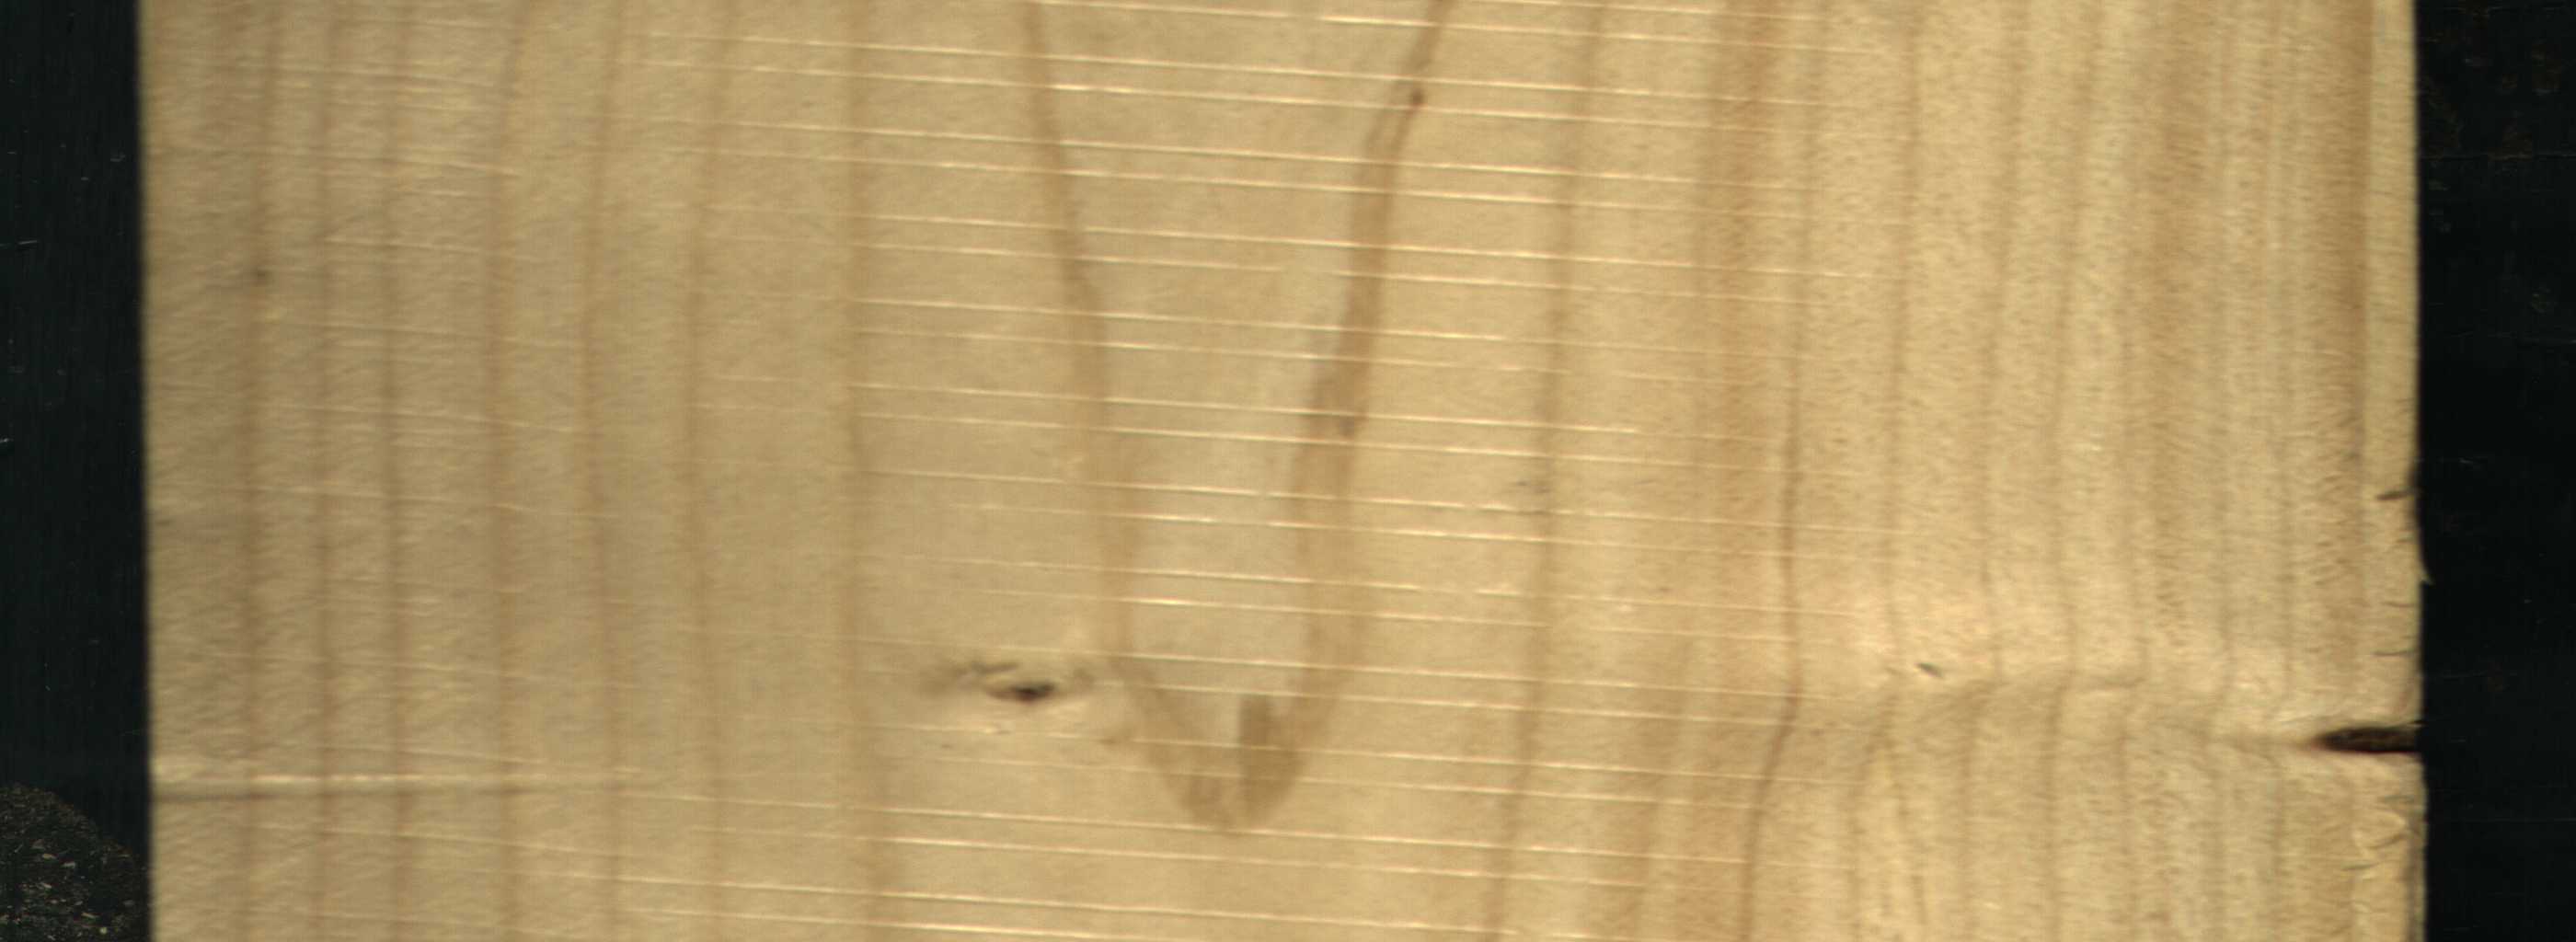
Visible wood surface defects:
Knot_missing
Live_Knot